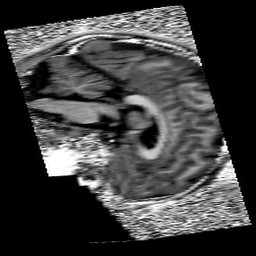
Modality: UNIT1
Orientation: sagittal
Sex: male
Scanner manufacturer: siemens
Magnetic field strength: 3 T
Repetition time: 5 s
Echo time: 0.00368 s